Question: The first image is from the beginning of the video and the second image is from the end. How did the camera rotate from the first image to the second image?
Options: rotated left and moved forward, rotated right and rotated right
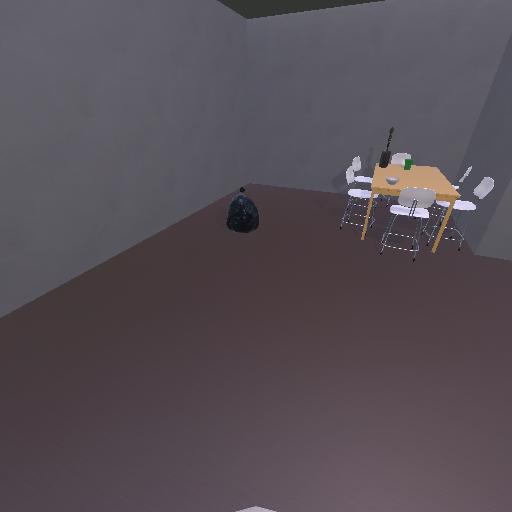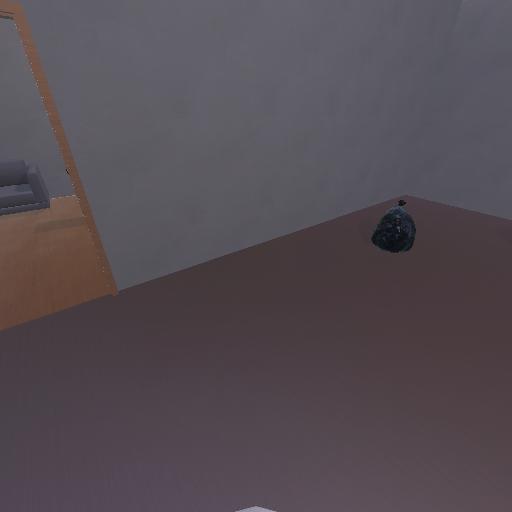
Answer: rotated left and moved forward